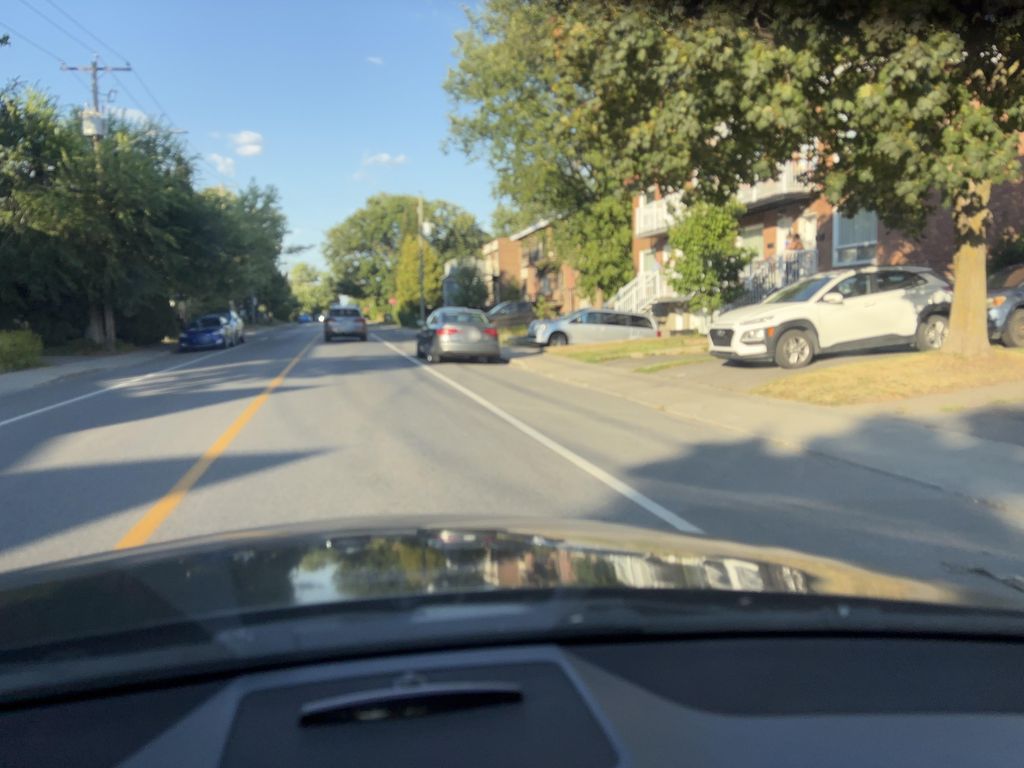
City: montreal